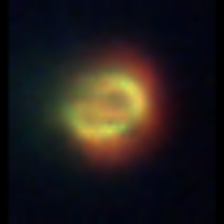
Taxon: NanoPlankton
Group: Other